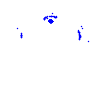
Particle: kaon